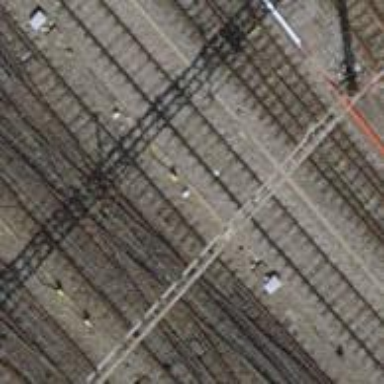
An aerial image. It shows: Rail siding with electrified tracks using contact line.